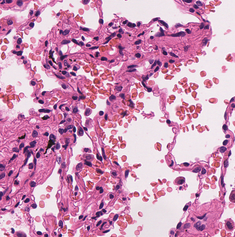
Tumor epithelial tissue: no
Tumor-associated stroma tissue: no
Normal tissue: yes